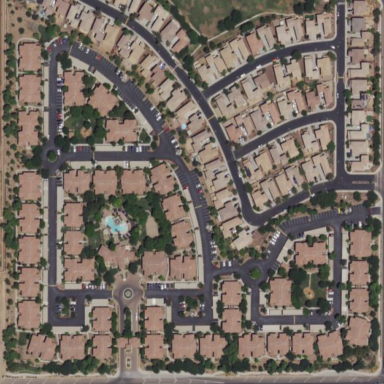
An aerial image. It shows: Residential area with apartments.